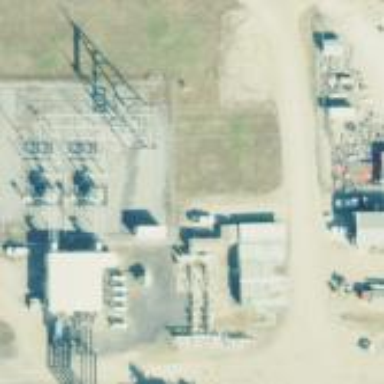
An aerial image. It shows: Industrial substation surrounded by fence.